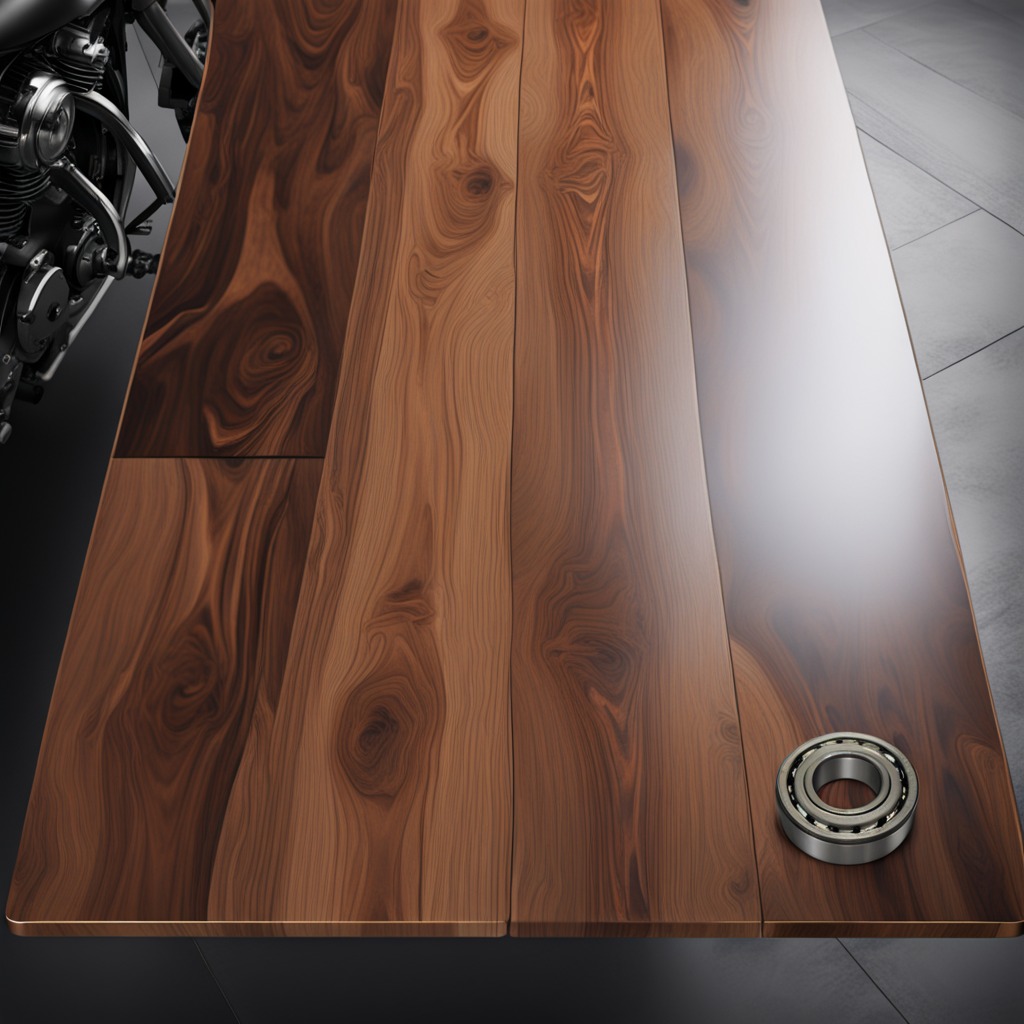
A metal ball bearing is lying on the oil-spilled wooden table in a vintage motorcycle garage.